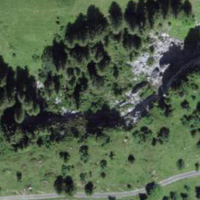
EUNIS habitat code: 44
Species observed at this site:
Petasites albus